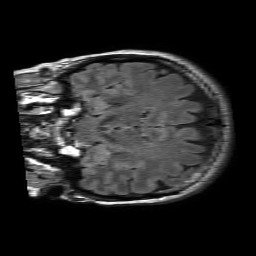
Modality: FLAIR
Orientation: coronal
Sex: female
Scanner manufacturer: philips
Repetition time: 11 s
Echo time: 0.125 s